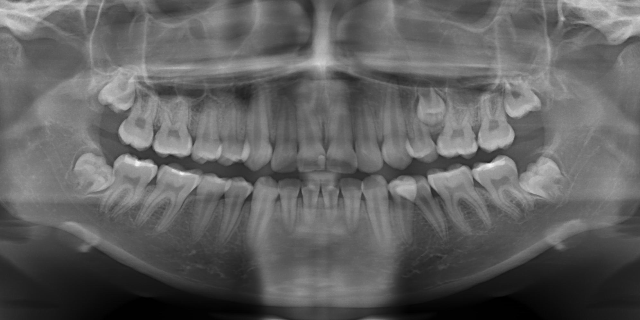
adult